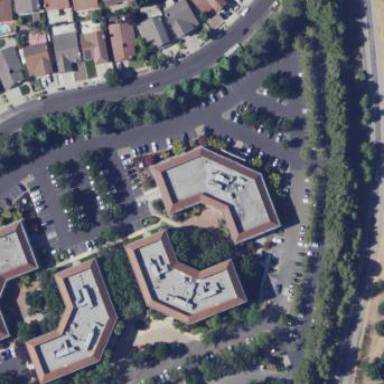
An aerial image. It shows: Office building.